Field crop: maize
Growth stage: 2
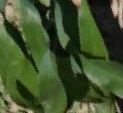
Species: maize